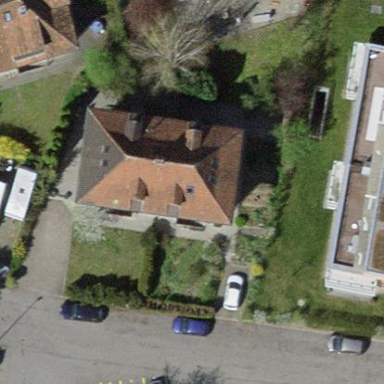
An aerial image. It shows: Semidetached house with hipped roof made of roof tiles.